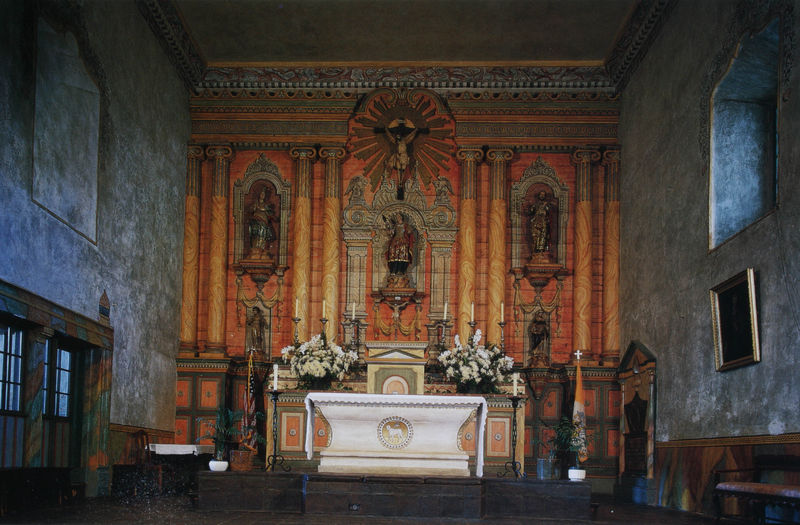
Titel: Hochaltar
Standort: Santa Barbara (California)
Institution: Church of the Mission Santa Barbara
Schlagwörter: blau, gemälde, gelb, blumen, bunt, fenster, grau, holz, licht, marmor, orange, raum, schwarz, stuhl, säule, säulen, tisch, weiss, zimmer, gebäude, rot, tuch, ornament, wand, architektur, barock, sockel, bild, innenraum, tischtuch, kirche, gold, interieur, decke, pflanzen, engel, skulptur, bogen, türen, fahne, flagge, leer, amerika, bank, pilaster, kerze, kerzen, leuchter, stuck, stufe, gesteck, foto, fotografie, wände, fussboden, nische, lamm, schaf, kreuz, strahlen, altar, bänke, hochaltar, kapitelle, fries, kerzenständer, kerzenleuchter, skulpturen, plastiken, statuen, christus, jesus, kreuzigung, ionisch, kirchenraum, chor, kapelle, kruzifix, heilige, flaggen, usa, dorisch, prunk, heilig, maria, sakral, christi, blumengesteck, gebälk, nischen, attika, kriche, romanisch, ordnung, nieschen, tabernakel, epitaph, mensa, apostel, strahlenkranz, lamm gottes, grabplatte, evangelisten, agnus dei, altartuch, heiligenbilder, barck, kerzrnleuchter, kurzufix, us flagge, usfahne, gebetsstuhl, klirche, sufe, kiche altar